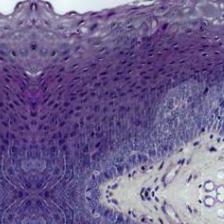
Diagnosis: Normal